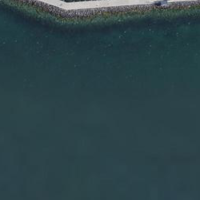
EUNIS habitat code: 14
Species observed at this site:
Podiceps cristatus